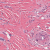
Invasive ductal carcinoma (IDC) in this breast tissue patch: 1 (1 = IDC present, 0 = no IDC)